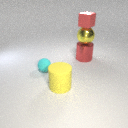
large yellow rubber cylinder in front of large red metal cylinder